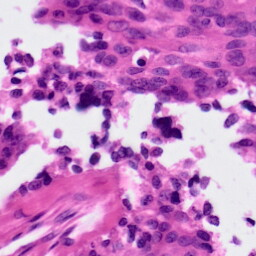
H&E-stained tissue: Ovarian